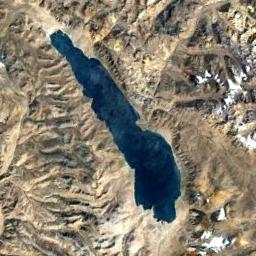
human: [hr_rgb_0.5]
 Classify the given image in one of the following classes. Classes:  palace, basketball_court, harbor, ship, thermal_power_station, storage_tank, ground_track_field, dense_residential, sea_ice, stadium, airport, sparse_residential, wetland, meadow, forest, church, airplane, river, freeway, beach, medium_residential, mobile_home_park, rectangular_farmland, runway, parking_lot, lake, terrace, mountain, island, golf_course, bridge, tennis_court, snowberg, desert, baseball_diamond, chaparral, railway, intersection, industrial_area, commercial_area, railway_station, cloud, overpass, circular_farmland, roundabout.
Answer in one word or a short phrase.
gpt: lake